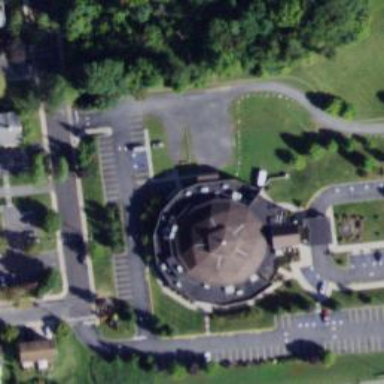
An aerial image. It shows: Building that serves as place of worship.